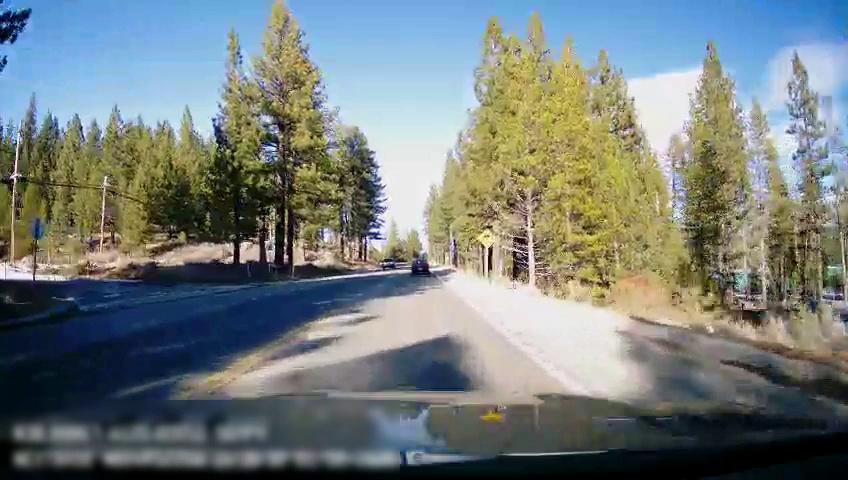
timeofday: Day
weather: Sunny
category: Drivable Space
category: Vehicles | Car
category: Vehicles | SUV
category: Lanes | Current Lane
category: Lanes | Current Lane
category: Traffic | Signs